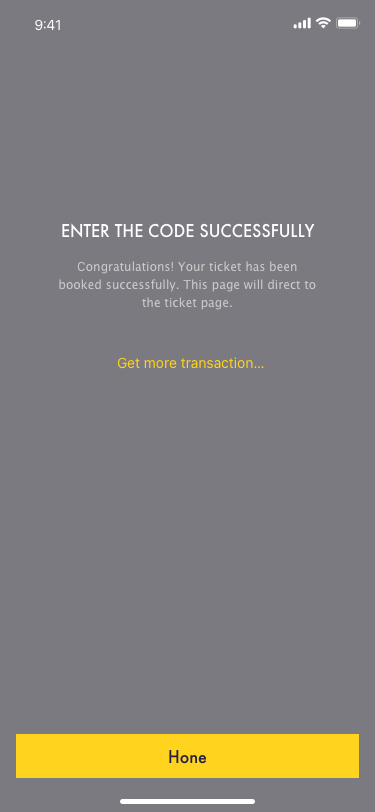
Text in this UI design:
Hone
Get more transaction…
Congratulations! Your ticket has been booked successfully. This page will direct to the ticket page.
Enter the code SUCCESSFULLY
9:41